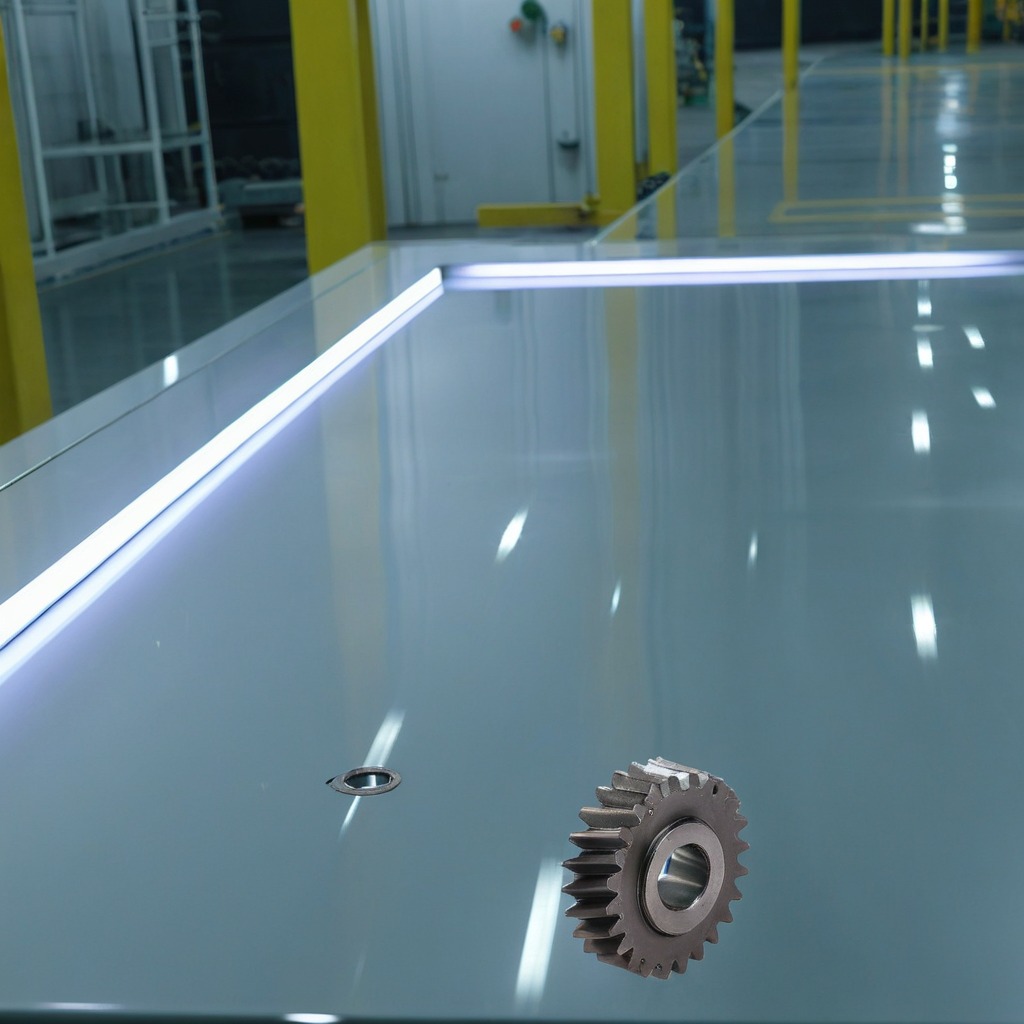
A steel gear with teeth is lying on a high-gloss table in a ship maintenance bay.